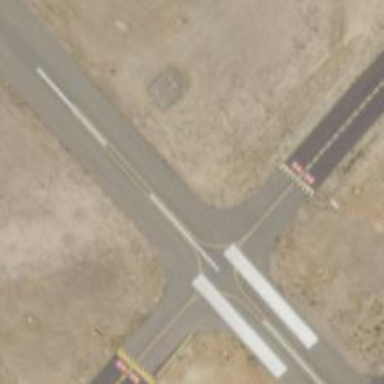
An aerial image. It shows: Asphalt runway at the airport.